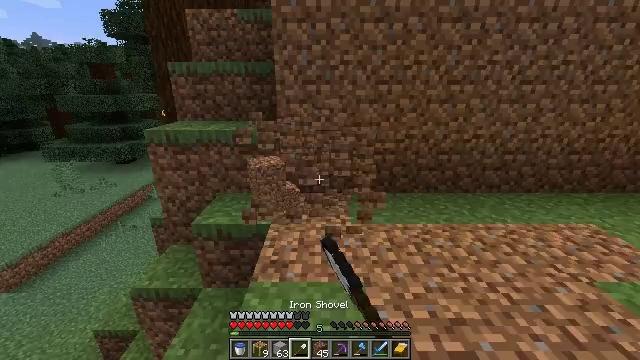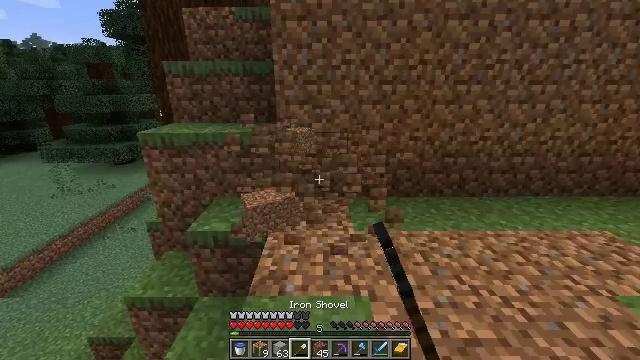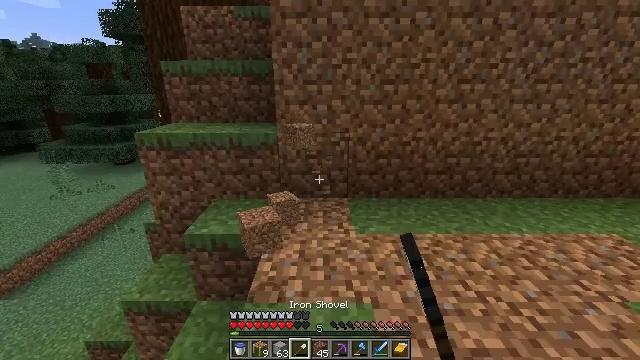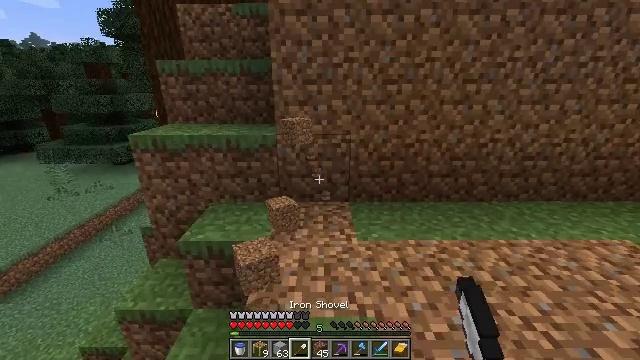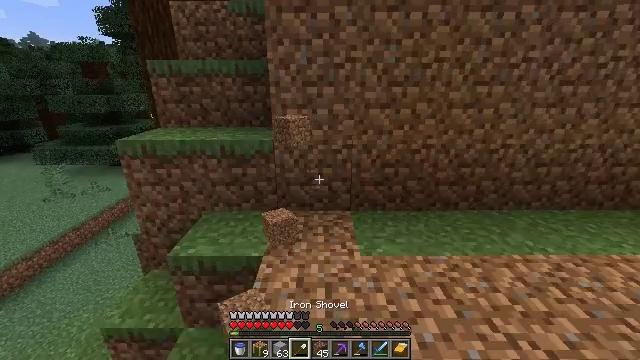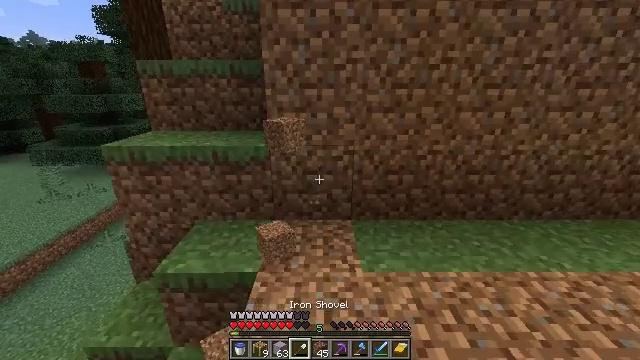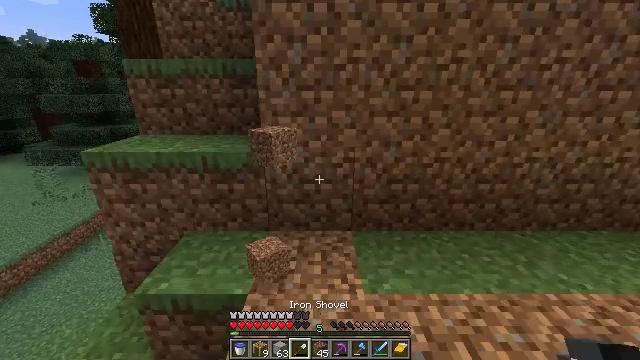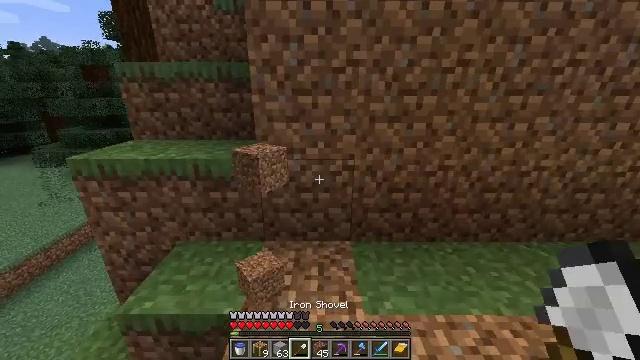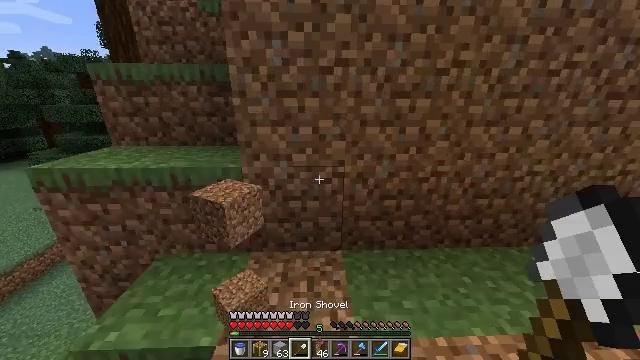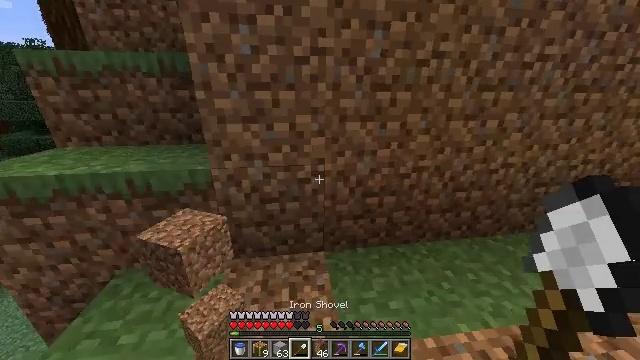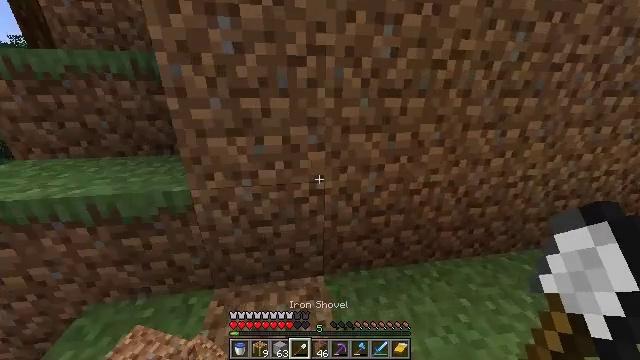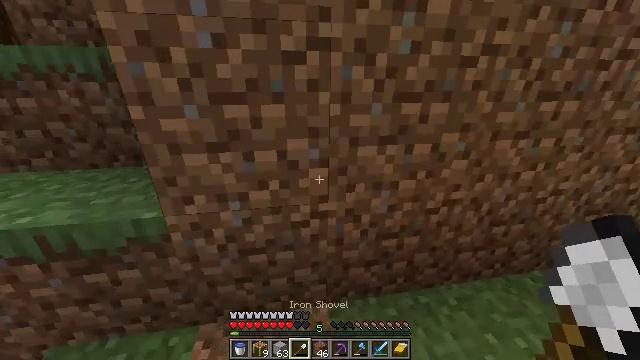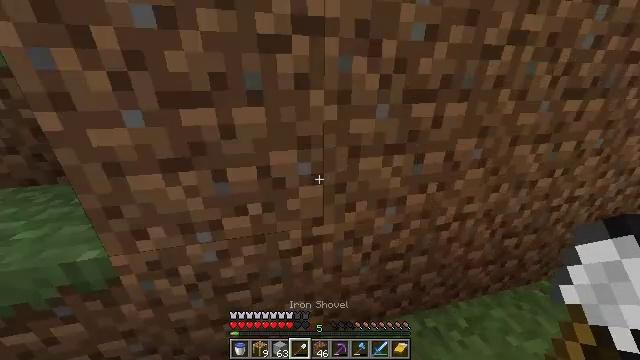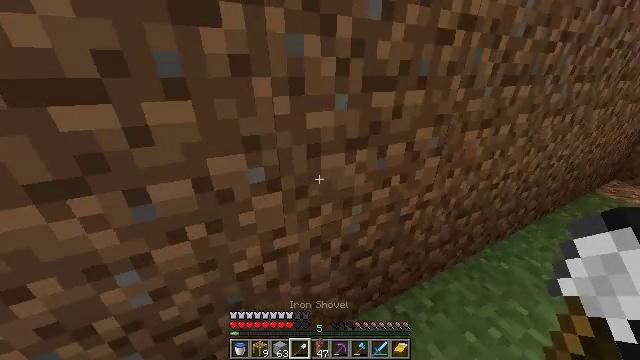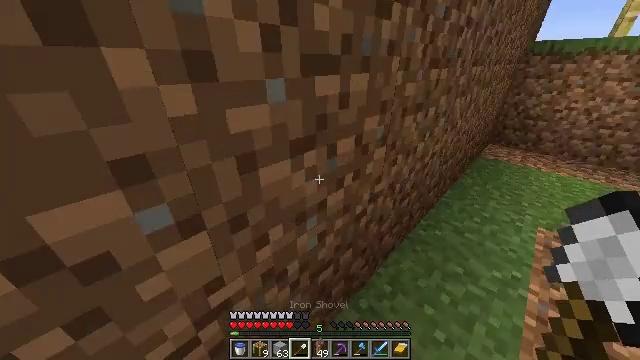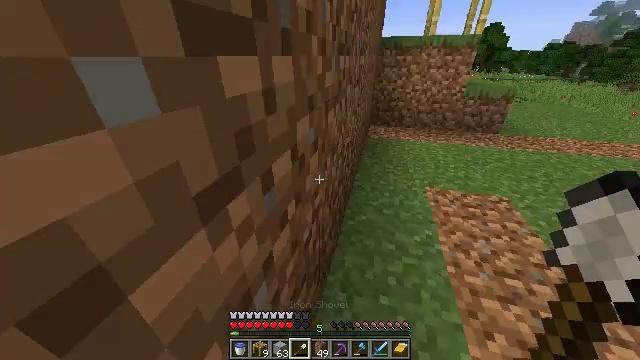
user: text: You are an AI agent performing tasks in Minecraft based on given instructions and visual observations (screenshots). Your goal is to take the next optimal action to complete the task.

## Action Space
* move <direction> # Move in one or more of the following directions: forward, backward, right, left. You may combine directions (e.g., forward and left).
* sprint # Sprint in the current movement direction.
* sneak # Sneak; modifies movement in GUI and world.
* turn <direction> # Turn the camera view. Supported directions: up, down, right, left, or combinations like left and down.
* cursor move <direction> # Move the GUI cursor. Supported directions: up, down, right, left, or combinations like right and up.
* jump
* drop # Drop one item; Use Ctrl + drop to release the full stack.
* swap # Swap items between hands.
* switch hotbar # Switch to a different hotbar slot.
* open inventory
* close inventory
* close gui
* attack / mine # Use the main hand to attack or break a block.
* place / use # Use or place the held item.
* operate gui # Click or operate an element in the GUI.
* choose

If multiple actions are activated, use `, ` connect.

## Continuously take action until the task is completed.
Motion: motion action
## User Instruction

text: Left click to collect the wall torch.
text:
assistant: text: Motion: move forward
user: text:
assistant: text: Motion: move forward
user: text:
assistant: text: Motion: move forward
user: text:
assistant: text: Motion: move forward
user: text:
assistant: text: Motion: move forward
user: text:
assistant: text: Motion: move forward, sprint
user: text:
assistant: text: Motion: move forward, sprint
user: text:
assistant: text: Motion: move forward, sprint, turn right
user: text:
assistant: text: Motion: move forward, sprint, turn right and down
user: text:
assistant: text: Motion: move forward, sprint, turn right
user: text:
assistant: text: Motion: move forward
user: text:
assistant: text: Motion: move forward, turn right
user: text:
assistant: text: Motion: move forward, turn right and down
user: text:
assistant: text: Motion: move forward, turn right and down
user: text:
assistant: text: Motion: move forward and move left, turn right and down
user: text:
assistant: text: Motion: move forward and move left, turn right
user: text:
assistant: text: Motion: move forward and move left, turn right and up
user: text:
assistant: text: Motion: turn right and up
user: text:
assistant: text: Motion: turn right and up
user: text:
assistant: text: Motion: no_op
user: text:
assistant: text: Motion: no_op
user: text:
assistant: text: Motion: no_op
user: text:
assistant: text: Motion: no_op
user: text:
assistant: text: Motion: move forward
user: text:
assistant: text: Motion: move forward
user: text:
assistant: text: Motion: move forward, turn left
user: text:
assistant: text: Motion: move forward, turn left
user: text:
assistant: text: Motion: move forward, turn left
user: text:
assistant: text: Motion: move forward, sprint
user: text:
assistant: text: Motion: move forward, sprint